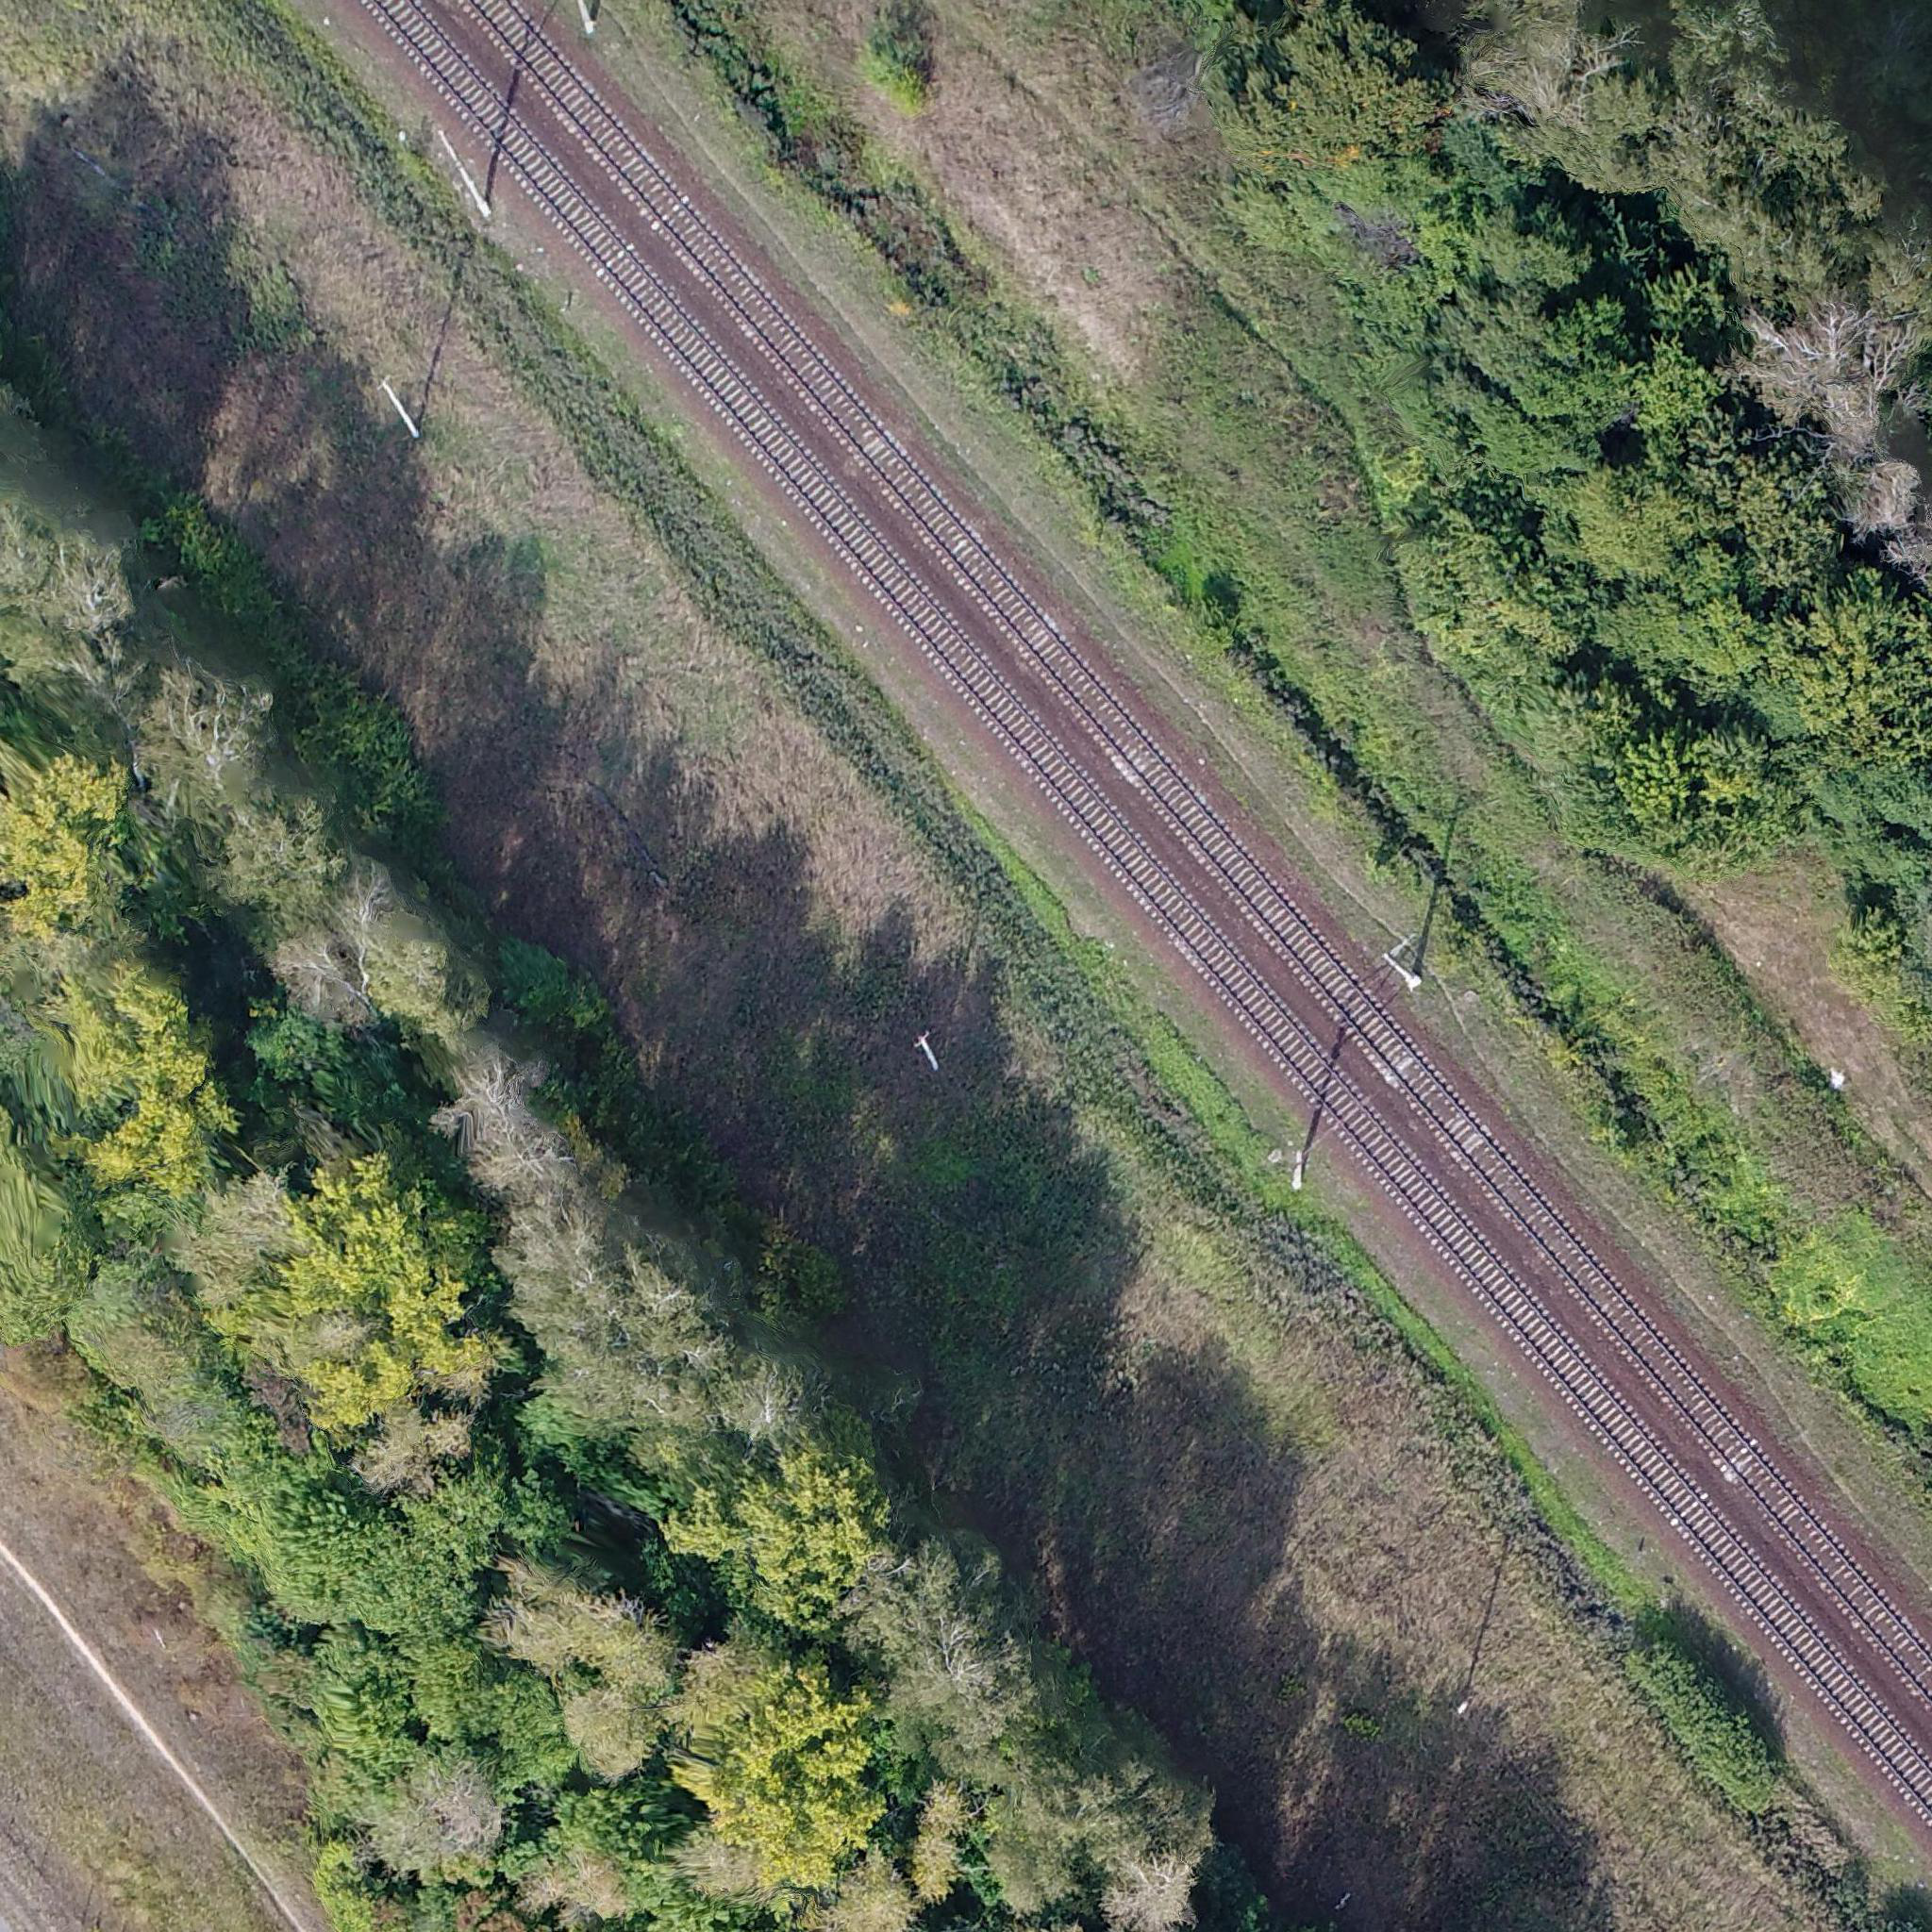
Biome: Sarmatic mixed forests